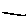
Label: line